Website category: sports
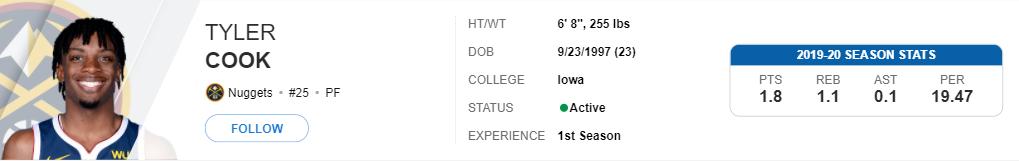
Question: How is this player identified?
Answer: Tyler Cook

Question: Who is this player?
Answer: Tyler Cook

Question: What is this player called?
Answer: Tyler Cook

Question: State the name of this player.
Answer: Tyler Cook

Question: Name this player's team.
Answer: Nuggets

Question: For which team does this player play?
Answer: Nuggets

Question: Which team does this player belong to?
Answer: Nuggets

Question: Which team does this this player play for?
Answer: Nuggets

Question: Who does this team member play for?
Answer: Nuggets

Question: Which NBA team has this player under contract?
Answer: Nuggets

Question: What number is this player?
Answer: #25

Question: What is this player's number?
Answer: #25

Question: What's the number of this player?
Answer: #25

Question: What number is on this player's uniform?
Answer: #25

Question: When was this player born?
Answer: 9/23/1997

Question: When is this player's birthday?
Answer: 9/23/1997

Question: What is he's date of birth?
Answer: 9/23/1997

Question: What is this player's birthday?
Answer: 9/23/1997

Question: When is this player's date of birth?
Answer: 9/23/1997

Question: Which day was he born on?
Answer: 9/23/1997

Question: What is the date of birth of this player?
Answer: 9/23/1997

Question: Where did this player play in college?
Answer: Iowa

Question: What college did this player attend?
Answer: Iowa

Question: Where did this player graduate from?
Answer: Iowa

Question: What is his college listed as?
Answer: Iowa

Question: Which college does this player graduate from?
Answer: Iowa

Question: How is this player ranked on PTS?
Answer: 1.8

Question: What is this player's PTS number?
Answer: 1.8

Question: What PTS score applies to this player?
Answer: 1.8

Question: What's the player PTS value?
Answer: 1.8

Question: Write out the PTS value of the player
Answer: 1.8

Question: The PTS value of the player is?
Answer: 1.8

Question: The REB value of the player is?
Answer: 1.1

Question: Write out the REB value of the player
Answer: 1.1

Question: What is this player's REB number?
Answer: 1.1

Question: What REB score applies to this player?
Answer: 1.1

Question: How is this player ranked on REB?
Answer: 1.1

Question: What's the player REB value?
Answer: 1.1

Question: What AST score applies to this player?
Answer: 0.1

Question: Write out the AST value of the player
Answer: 0.1

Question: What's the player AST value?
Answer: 0.1

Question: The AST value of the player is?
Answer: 0.1

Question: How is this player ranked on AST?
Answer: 0.1

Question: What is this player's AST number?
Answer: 0.1

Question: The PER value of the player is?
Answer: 19.47

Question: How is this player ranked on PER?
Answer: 19.47

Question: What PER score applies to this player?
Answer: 19.47

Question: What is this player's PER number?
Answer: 19.47

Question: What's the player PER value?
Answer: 19.47

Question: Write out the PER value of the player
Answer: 19.47

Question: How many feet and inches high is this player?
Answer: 6' 8"

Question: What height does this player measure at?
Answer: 6' 8"

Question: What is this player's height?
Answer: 6' 8"

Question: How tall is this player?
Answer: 6' 8"

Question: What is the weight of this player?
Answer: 255 lbs

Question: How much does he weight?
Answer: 255 lbs

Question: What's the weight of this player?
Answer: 255 lbs

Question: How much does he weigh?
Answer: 255 lbs

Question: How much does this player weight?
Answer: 255 lbs